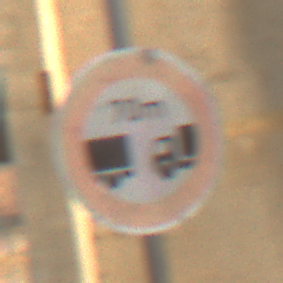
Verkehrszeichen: VerbotUnterschreitenMindestabstand
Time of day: SunriseSunset
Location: Roofed (Suburban)
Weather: Clear
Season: NotSpecified
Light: Natural